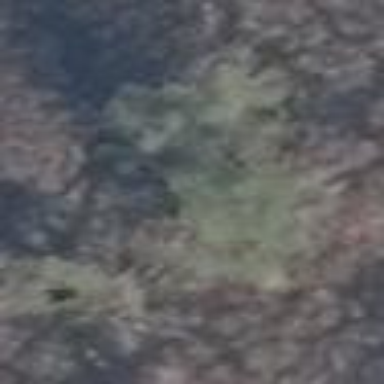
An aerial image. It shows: Area covered in scrub vegetation.